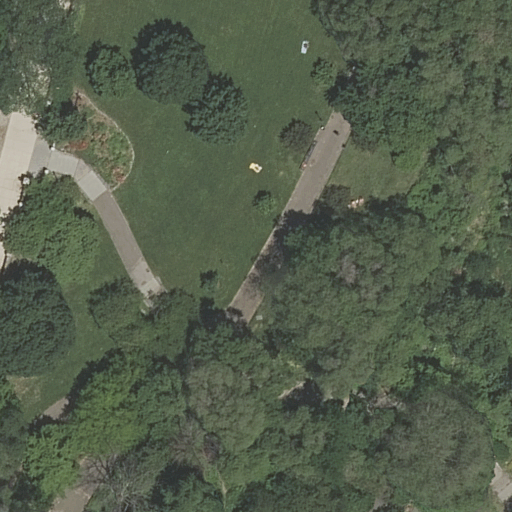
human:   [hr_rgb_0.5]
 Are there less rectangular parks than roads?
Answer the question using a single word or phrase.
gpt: yes

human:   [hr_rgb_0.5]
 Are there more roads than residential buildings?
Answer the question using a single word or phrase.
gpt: yes

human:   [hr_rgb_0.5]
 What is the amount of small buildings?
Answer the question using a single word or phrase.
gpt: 0

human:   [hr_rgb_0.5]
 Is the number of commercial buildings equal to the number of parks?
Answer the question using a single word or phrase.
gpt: no

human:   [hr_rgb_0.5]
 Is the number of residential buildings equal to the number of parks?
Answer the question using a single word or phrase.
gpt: no

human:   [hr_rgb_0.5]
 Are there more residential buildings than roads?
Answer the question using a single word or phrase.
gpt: no

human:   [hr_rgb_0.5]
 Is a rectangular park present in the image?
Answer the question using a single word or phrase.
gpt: yes

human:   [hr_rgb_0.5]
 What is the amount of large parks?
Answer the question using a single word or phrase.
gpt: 1

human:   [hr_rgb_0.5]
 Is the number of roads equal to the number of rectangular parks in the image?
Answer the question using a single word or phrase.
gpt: no

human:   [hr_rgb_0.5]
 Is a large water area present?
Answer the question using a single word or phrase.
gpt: no

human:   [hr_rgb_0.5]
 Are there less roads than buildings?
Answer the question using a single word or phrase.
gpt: no

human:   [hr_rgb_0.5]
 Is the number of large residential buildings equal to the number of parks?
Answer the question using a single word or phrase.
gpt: no

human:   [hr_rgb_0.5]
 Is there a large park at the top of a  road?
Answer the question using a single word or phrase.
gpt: no

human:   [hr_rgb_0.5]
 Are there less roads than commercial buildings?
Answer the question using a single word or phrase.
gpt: no

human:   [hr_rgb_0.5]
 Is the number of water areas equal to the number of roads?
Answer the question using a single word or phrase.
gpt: no

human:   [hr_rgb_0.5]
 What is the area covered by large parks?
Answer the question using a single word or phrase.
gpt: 10636m2

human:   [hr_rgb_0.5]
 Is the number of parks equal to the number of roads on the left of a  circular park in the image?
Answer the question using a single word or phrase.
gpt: no

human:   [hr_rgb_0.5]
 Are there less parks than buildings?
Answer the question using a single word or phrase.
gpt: no

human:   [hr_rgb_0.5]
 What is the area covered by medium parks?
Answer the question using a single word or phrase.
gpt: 0m2

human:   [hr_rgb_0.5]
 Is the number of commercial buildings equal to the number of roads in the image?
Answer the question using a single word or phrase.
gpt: no

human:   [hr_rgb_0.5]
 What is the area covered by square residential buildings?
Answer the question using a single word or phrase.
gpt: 0m2

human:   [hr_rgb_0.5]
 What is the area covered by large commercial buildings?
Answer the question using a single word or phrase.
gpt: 0m2

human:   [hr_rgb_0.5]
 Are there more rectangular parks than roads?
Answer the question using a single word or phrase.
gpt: no

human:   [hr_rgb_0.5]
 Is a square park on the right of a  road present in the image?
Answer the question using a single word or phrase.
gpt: no

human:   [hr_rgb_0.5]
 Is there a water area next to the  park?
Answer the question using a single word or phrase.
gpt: no

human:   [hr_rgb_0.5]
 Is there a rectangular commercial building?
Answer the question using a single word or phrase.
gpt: no

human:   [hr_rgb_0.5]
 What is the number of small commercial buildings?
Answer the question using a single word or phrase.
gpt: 0

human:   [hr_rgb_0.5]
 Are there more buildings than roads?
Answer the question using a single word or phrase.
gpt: no

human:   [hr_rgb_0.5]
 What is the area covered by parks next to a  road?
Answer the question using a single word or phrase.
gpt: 10636m2

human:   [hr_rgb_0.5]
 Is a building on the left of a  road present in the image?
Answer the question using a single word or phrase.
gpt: no

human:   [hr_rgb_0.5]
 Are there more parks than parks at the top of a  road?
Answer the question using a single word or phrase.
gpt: yes

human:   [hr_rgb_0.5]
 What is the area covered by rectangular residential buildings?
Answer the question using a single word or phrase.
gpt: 0m2

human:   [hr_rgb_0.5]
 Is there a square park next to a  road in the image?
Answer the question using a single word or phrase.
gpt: no

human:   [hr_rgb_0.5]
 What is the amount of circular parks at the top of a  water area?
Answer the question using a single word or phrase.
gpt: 0

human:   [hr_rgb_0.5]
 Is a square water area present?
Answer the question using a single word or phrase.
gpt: no

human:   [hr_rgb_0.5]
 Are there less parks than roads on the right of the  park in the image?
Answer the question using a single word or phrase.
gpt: no